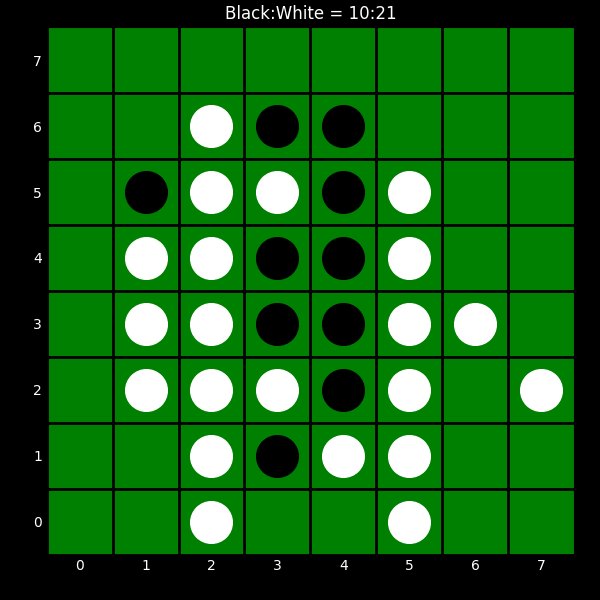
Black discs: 10
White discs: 21